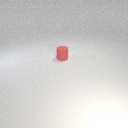
small red rubber cylinder